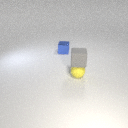
small yellow rubber sphere below small gray rubber cube